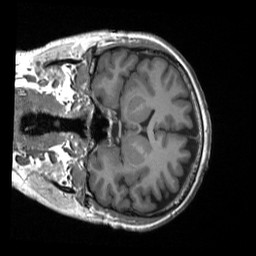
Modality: T1w
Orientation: coronal
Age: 29
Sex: male
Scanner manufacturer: siemens
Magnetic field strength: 3 T
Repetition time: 1.9 s
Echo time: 0.00226 s